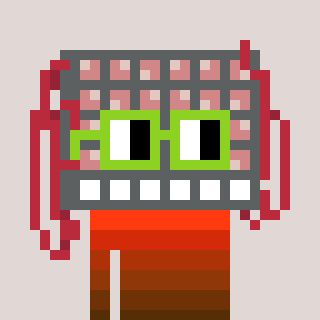
a pixel art character with square light green glasses, a turing-shaped head and a red-colored body on a warm background